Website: home-depot
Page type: account-dashboard
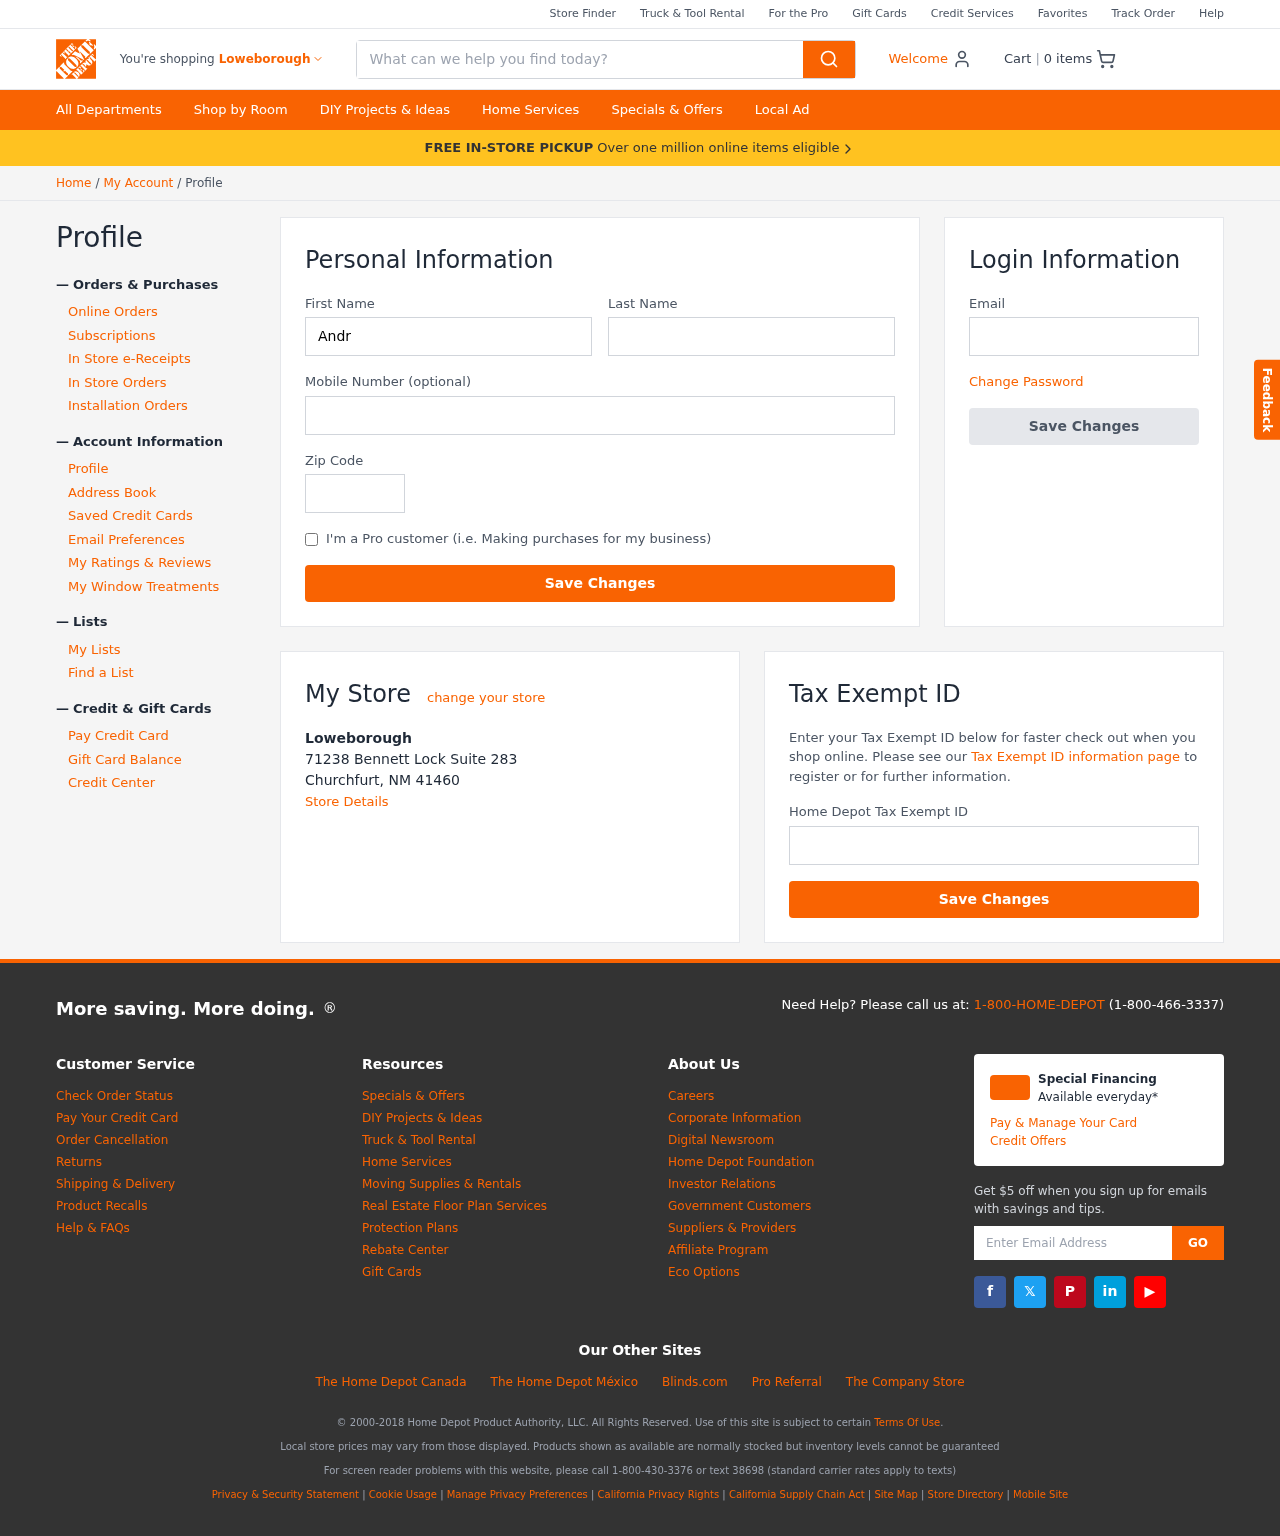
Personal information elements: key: PII_CITY
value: Loweborough
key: PII_EMAIL
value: andrea.peterson@yahoo.com
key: PII_FIRSTNAME
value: Andrea
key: PII_LASTNAME
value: Peterson
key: PII_LOCATION1_CITY_STATE_ZIP
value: Churchfurt, NM 41460
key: PII_LOCATION1_NAME
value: Loweborough
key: PII_LOCATION1_STREET
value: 71238 Bennett Lock Suite 283
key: PII_PHONE
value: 3298760976
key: PII_POSTCODE
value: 89648
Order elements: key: ORDER_NUM_ITEMS
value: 0
Search elements: key: HEADER_SEARCH
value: What can we help you find today?